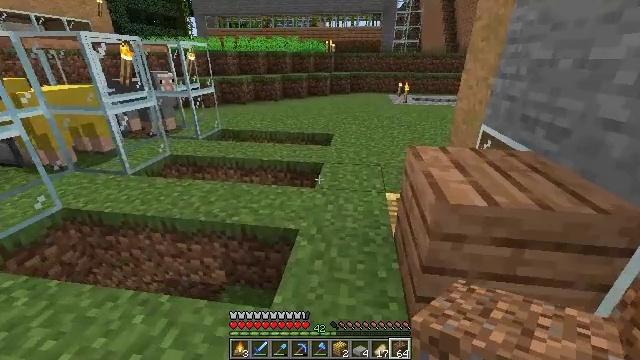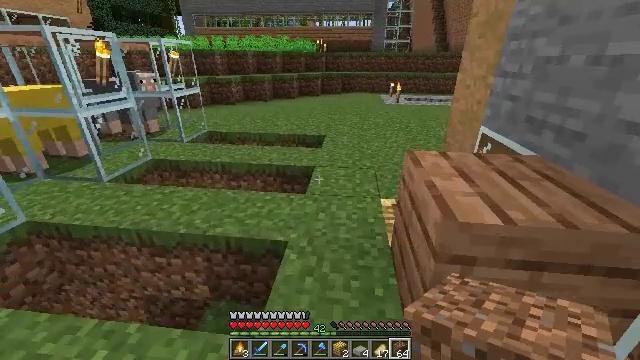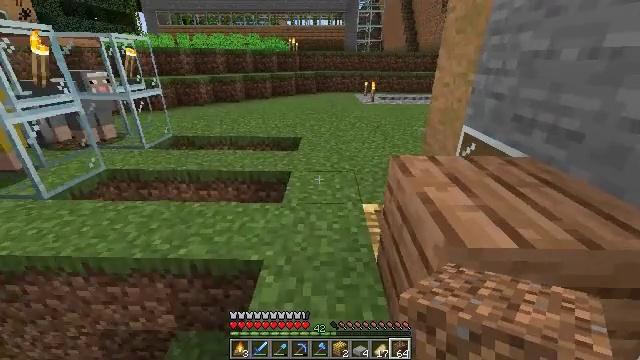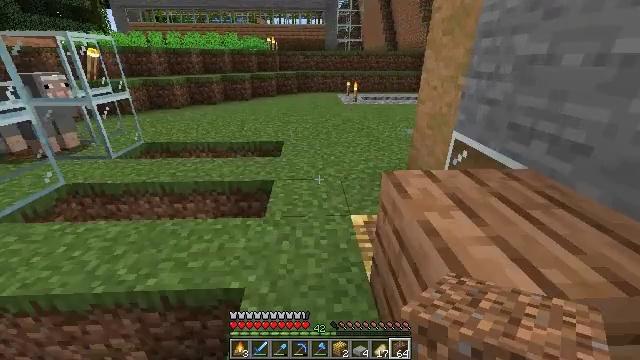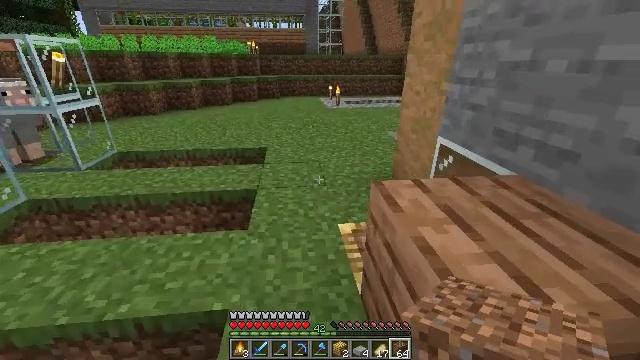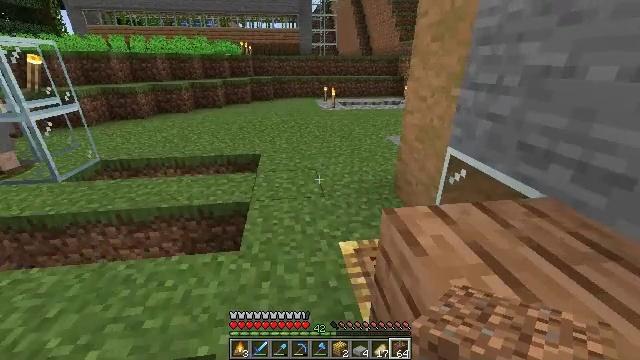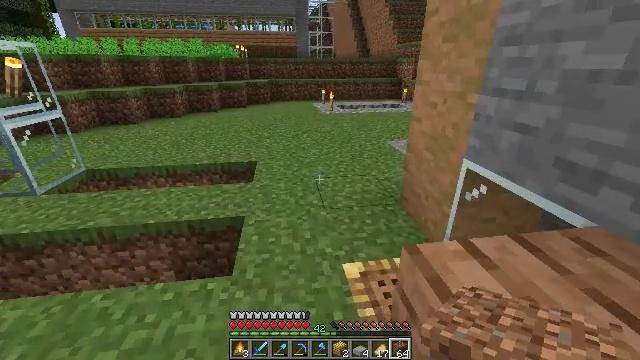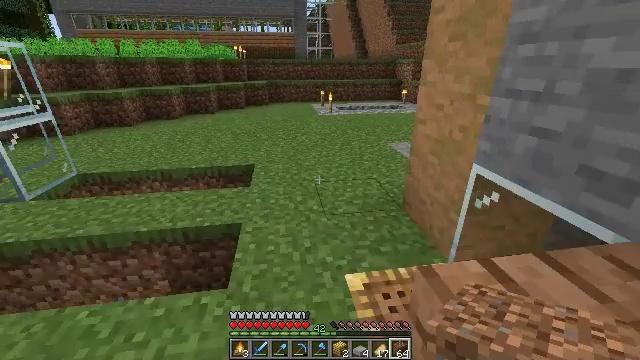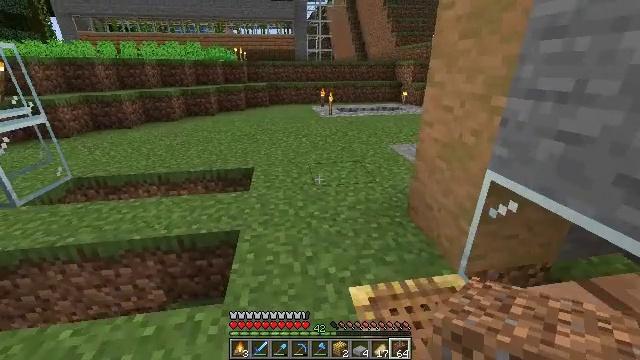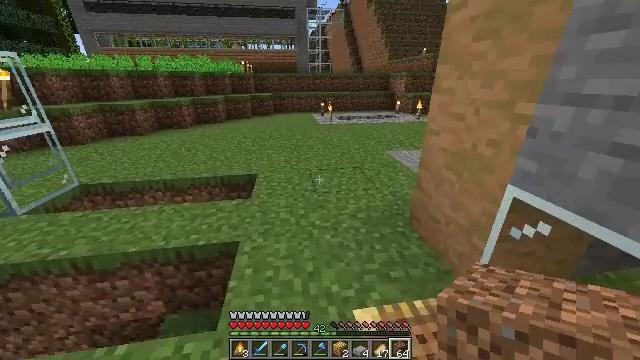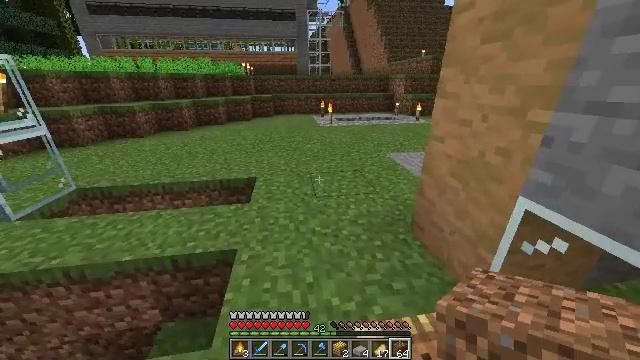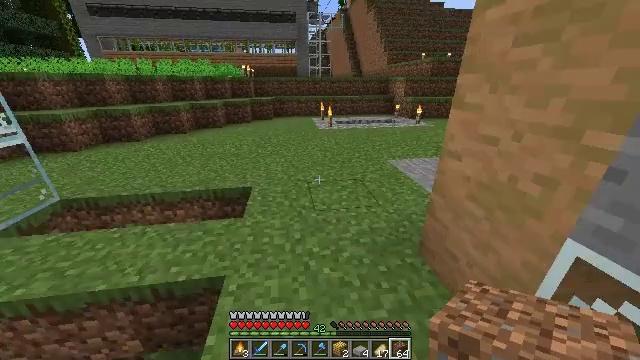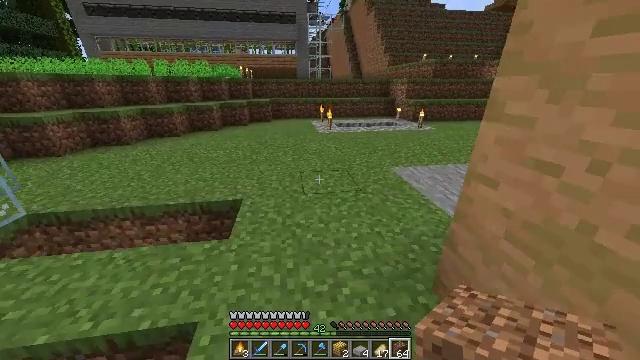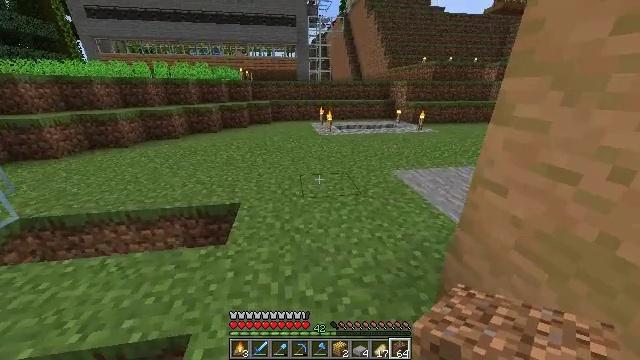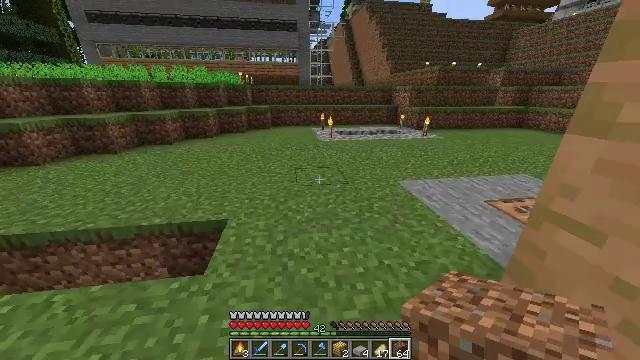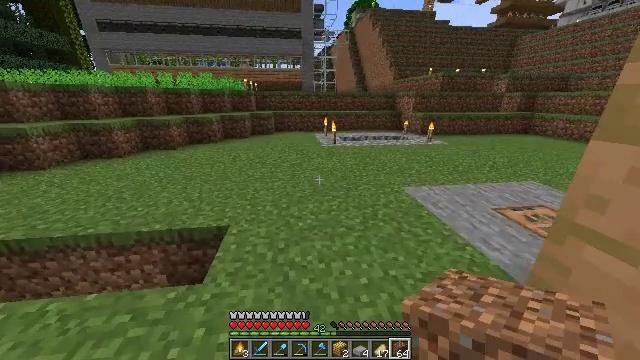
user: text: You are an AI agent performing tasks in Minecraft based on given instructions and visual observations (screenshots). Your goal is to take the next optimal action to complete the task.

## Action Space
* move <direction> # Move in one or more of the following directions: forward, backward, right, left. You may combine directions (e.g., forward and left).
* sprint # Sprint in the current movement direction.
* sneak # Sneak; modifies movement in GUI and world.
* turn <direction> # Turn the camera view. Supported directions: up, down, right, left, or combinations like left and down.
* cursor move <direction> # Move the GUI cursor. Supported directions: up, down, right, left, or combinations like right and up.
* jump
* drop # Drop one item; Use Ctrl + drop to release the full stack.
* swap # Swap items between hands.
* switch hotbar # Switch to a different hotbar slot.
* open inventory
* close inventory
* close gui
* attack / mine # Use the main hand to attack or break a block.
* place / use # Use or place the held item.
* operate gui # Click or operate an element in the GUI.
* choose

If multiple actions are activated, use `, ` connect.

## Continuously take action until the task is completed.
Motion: motion action
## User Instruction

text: Drop a dried kelp.
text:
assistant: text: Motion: move forward, turn right
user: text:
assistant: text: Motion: move forward, turn right
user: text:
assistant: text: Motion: move forward, turn right
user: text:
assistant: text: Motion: move forward, turn right
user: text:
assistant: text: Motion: move forward, turn right
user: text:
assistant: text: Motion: move forward
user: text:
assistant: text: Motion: move forward, sprint
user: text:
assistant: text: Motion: move forward, sprint
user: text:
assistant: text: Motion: move forward, sprint
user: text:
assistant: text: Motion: move forward
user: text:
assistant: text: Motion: move forward
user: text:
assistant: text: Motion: move forward, sprint
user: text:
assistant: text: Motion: move forward, sprint
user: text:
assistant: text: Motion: move forward, sprint
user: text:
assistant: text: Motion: move forward, sprint, turn up
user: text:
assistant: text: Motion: move forward, turn up
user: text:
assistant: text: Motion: move forward
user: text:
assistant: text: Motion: move forward
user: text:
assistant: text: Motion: move forward, jump
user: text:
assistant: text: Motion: move forward, jump
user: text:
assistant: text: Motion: move forward, jump
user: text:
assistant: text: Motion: move forward, jump
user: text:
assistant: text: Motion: move forward, jump
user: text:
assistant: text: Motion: move forward, jump
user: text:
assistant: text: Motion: move forward, jump
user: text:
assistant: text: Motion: move forward, jump
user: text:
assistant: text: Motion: move forward, turn left and up, jump
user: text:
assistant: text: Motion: move forward, jump
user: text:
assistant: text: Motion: move forward, turn left, jump
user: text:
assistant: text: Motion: move forward, sprint, turn left, jump